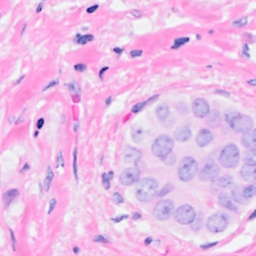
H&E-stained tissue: Breast